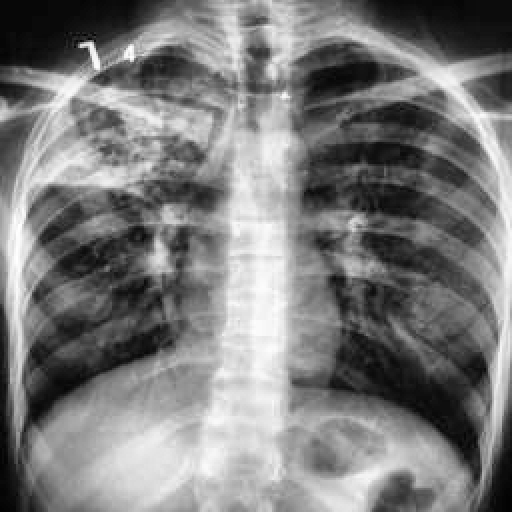
Finding: TUBERCULOSIS